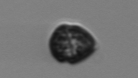
Label: Dinophyceae